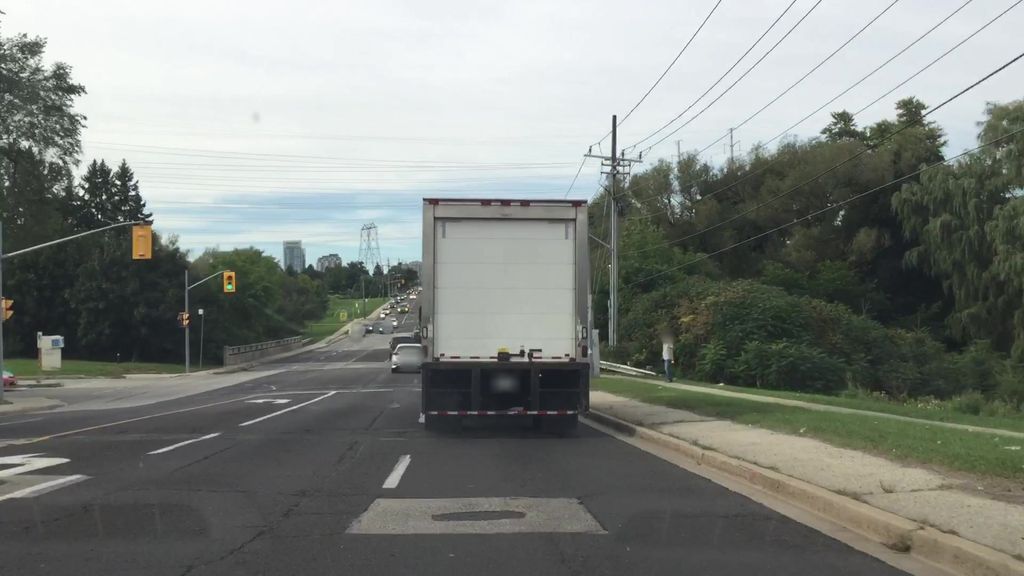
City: toronto